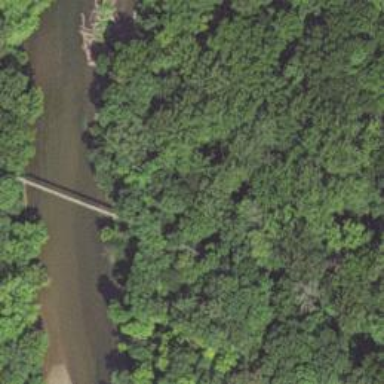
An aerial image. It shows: Footway bridge.